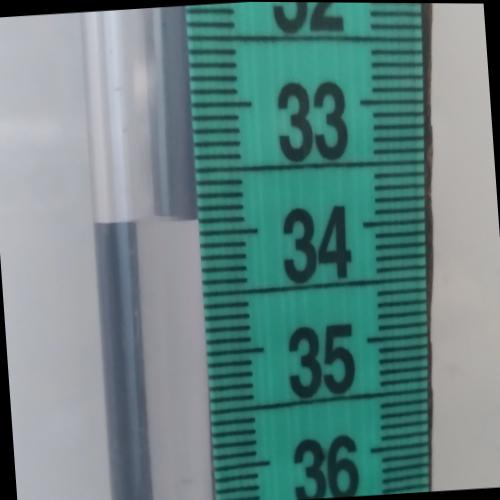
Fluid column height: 33.9 cm